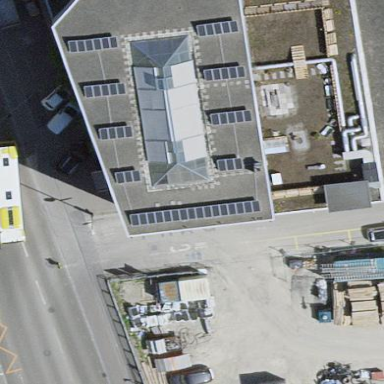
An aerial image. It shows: Office building.